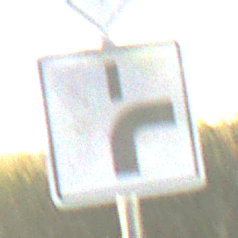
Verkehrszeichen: VerlaufVorfahrtsstrasse8
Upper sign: Vorfahrtsstrasse
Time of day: SunriseSunset
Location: Outdoor (RoadRail)
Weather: Clear
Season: NotSpecified
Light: Natural